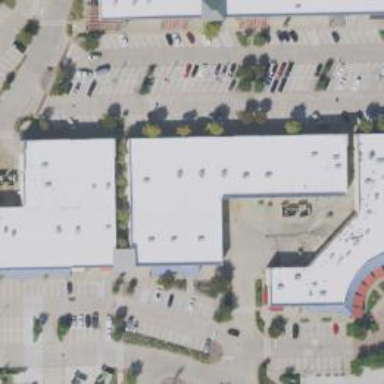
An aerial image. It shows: Flat roof retail building.